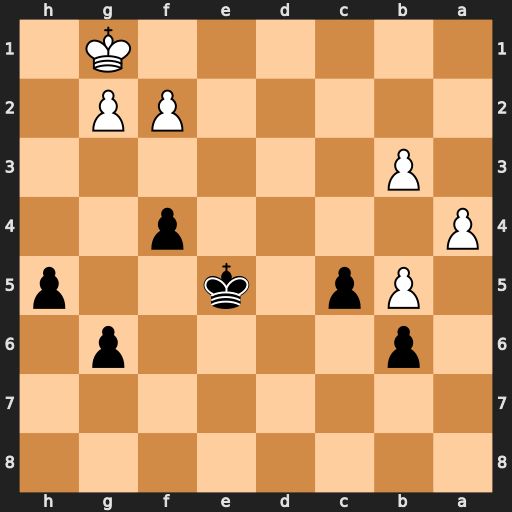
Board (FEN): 8/8/1p4p1/1Pp1k2p/P4p2/1P6/5PP1/6K1
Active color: b
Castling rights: -
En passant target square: -
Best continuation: g5 Kf1 g4